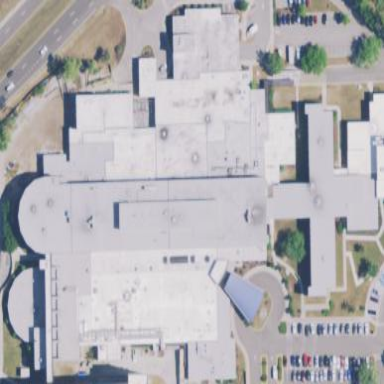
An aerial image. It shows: Hospital building.